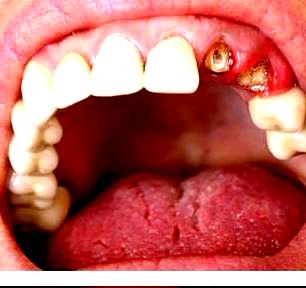
Condition: hypodontia